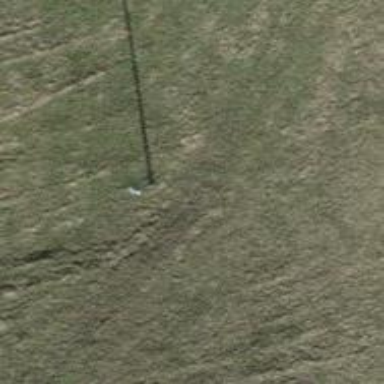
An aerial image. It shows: Minor power line.